Question: I have two queries which are giving two diff result and both the resultant table have one common column what i want to merge both of them and have one resultant table which have combined the common column into one column
here is my queries
'''
query1= select b.CUSTOMERDESCRIPTOR as outlet,sum(a.netamount) as amount from syncbill a, ecustomer b where a.outlet=b.CUSTOMERIDENTIFIER and a.cancelled<>'Y' and year(curdate())=year(a.billdate) and month(curdate())=month(a.billdate) group by a.OUTLET;
query2= select b.CUSTOMERDESCRIPTOR as outlet,sum(a.netamount) as amount from syncbill a, ecustomer b where a.outlet=b.CUSTOMERIDENTIFIER and a.cancelled<>'Y' and year(curdate())=year(a.billdate) group by a.OUTLET;
'''
the first query is giving me result like this
<URL>
My second query gives me result like
[
now what i want is to merge these two queries to get result like this
<URL>
i have tried union but its repeting the data and showing table of two column only.
please any one out there having knowledge in Mysql please guide me how can i achieve this
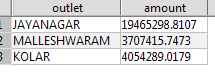
Answer: Please run below query you will get both columns at a time
'''
SELECT b.customerdescriptor AS outlet,
Sum(a.netamount) AS currentYearAmount,
Sum(CASE
WHEN Month(Curdate()) = Month(a.billdate) THEN a.netamount
ELSE 0
end) AS CurrentMonth
FROM syncbill a,
ecustomer b
WHERE a.outlet = b.customeridentifier
AND a.cancelled <> 'Y'
AND Year(Curdate()) = Year(a.billdate)
GROUP BY a.outlet;
'''